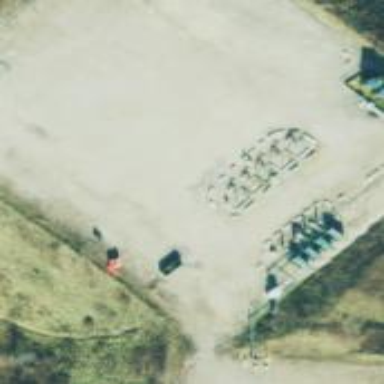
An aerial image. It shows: Industrial area dedicated to fracking.